Field crop: maize
Growth stage: 1
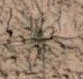
Species: salsola